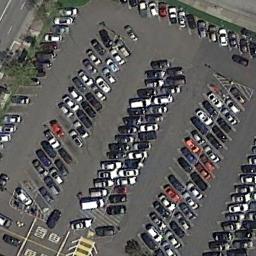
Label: parking_lot